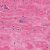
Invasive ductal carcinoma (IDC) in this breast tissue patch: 0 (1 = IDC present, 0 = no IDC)